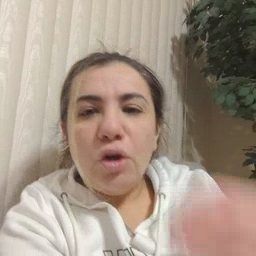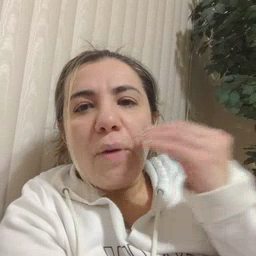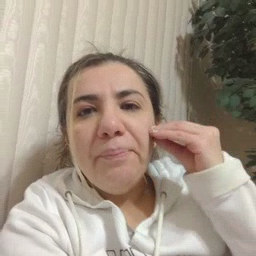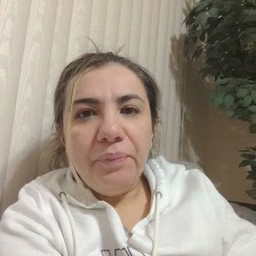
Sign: home